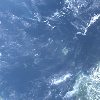
Label: water